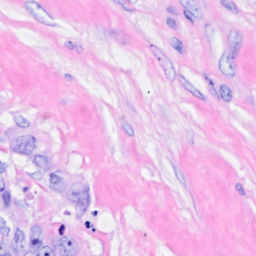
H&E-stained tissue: Breast